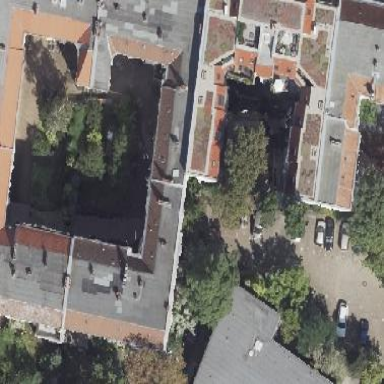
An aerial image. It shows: Apartments building with saltbox roof shape.